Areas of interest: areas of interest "Nan'an BL Middle School"
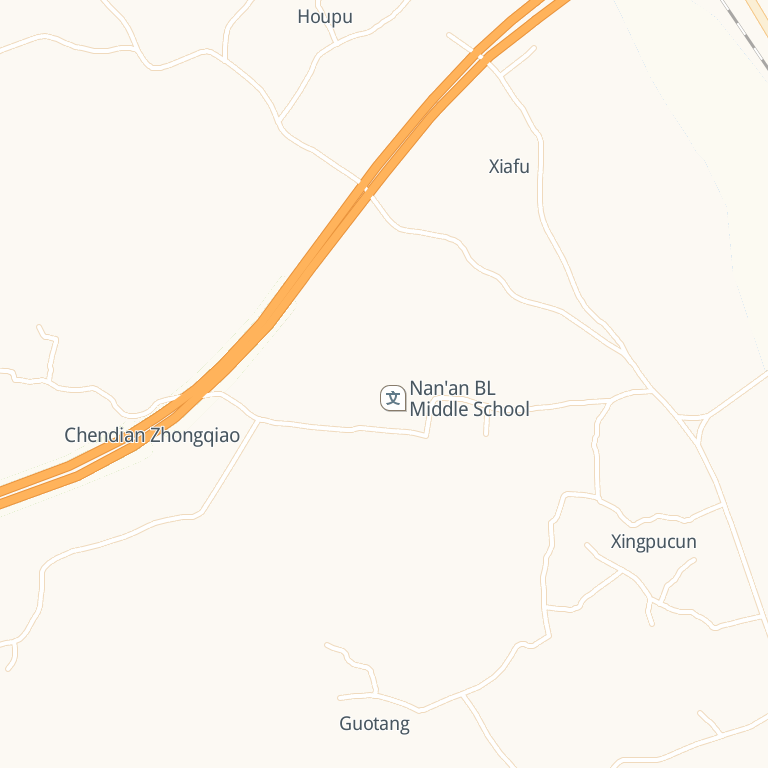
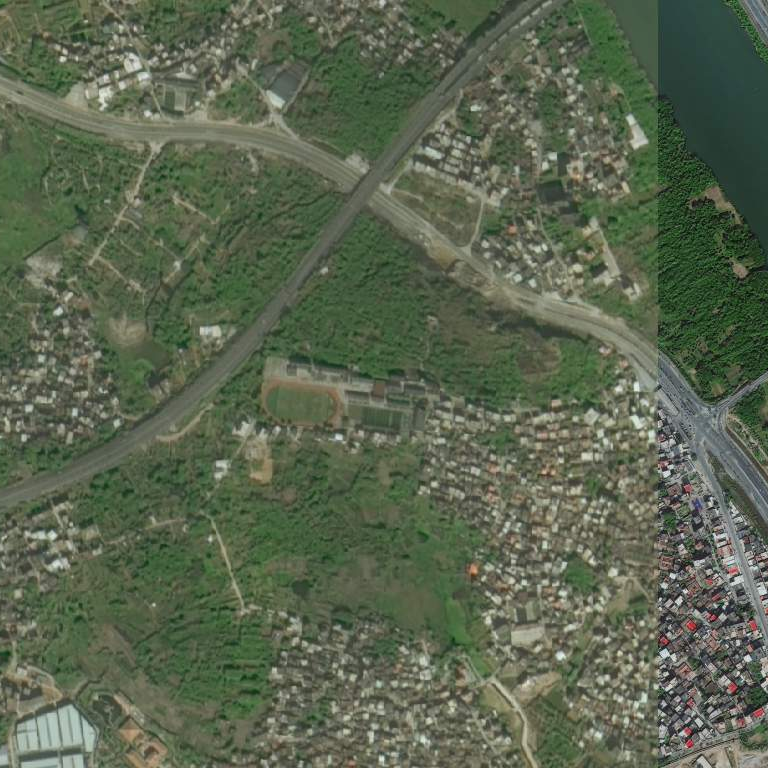